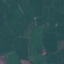
Land use / land cover: Pasture